Chest X-ray. View position: AP
Patient age: 35
Patient sex: M
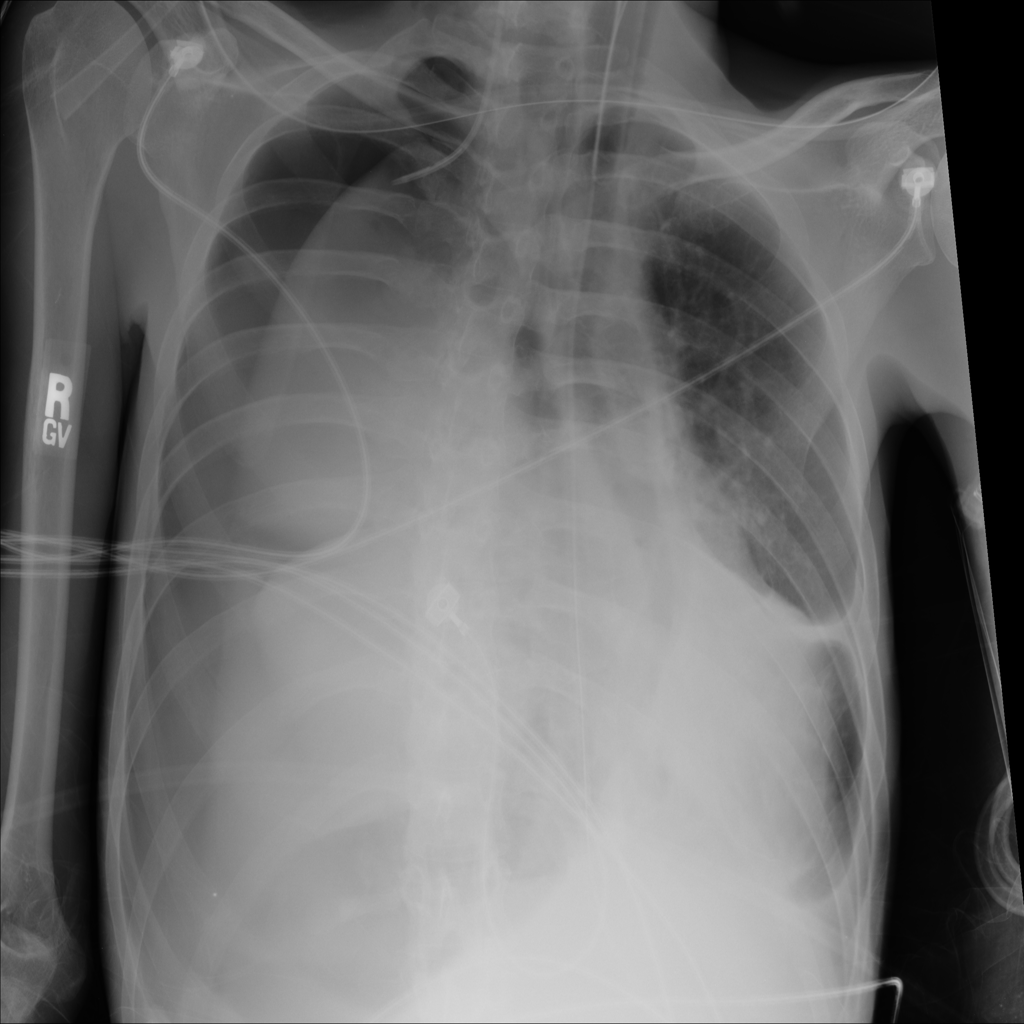
Finding: Pneumothorax